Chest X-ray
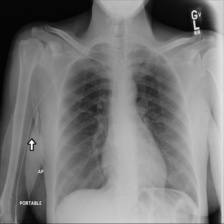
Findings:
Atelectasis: negative
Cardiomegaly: negative
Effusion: negative
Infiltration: negative
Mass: negative
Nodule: negative
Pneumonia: negative
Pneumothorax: negative
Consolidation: negative
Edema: negative
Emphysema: negative
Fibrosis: negative
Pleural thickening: negative
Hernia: negative